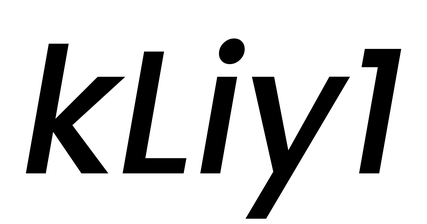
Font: Poppins-MediumItalic